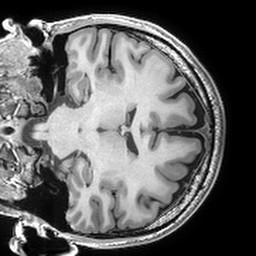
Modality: T1w
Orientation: coronal
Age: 21
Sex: female